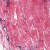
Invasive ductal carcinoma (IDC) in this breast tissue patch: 0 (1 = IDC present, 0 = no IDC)